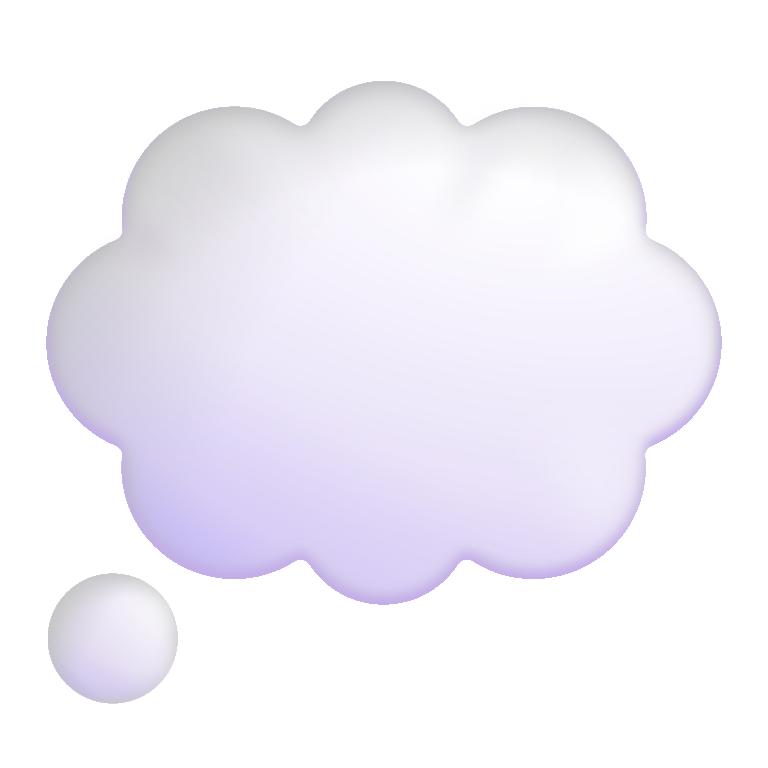
thought balloon color